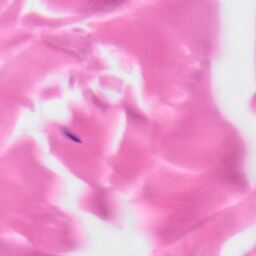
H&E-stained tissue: Skin